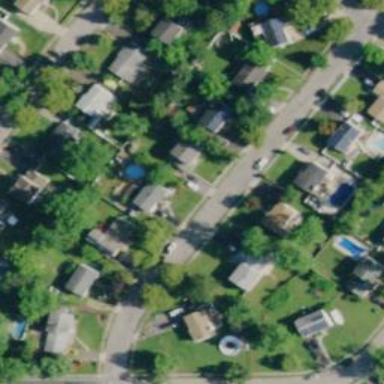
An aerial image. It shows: Charming neighbourhood.